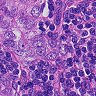
Metastatic tissue present: yes